Aerial crown-view tile of a tropical tree (Barro Colorado Island, Panama), acquired 20240611:
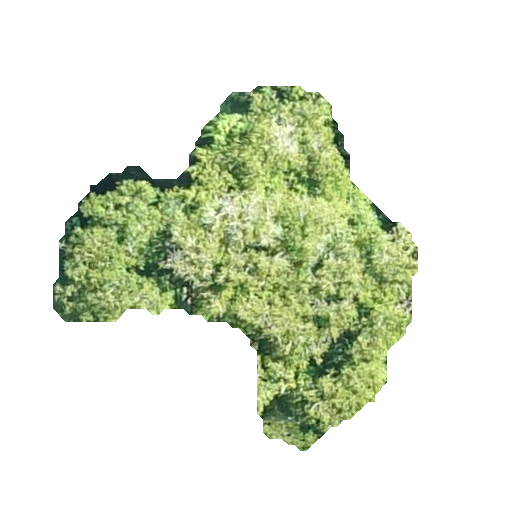
Species: Lonchocarpus heptaphyllus
GBIF accepted scientific name: Lonchocarpus heptaphyllus
Crown area: 113.858 m²